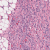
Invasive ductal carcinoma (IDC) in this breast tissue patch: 1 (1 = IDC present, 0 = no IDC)